Aerial crown-view tile of a tropical tree (Barro Colorado Island, Panama), acquired 20250414:
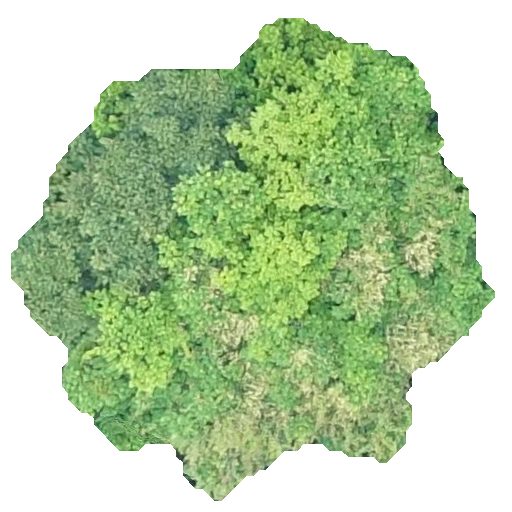
Species: Tachigali panamensis
GBIF accepted scientific name: Tachigali panamensis
Crown area: 228.277 m²